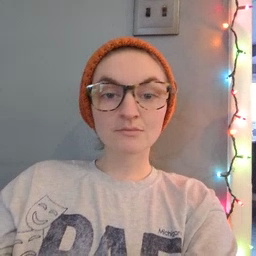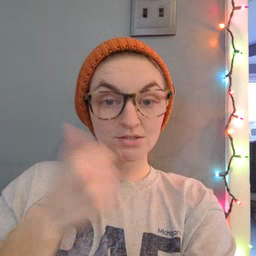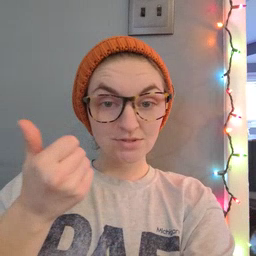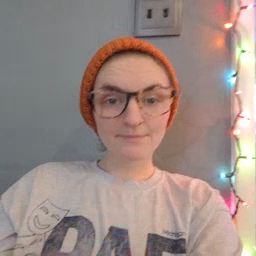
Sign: another